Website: crate-barrel
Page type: billing-address
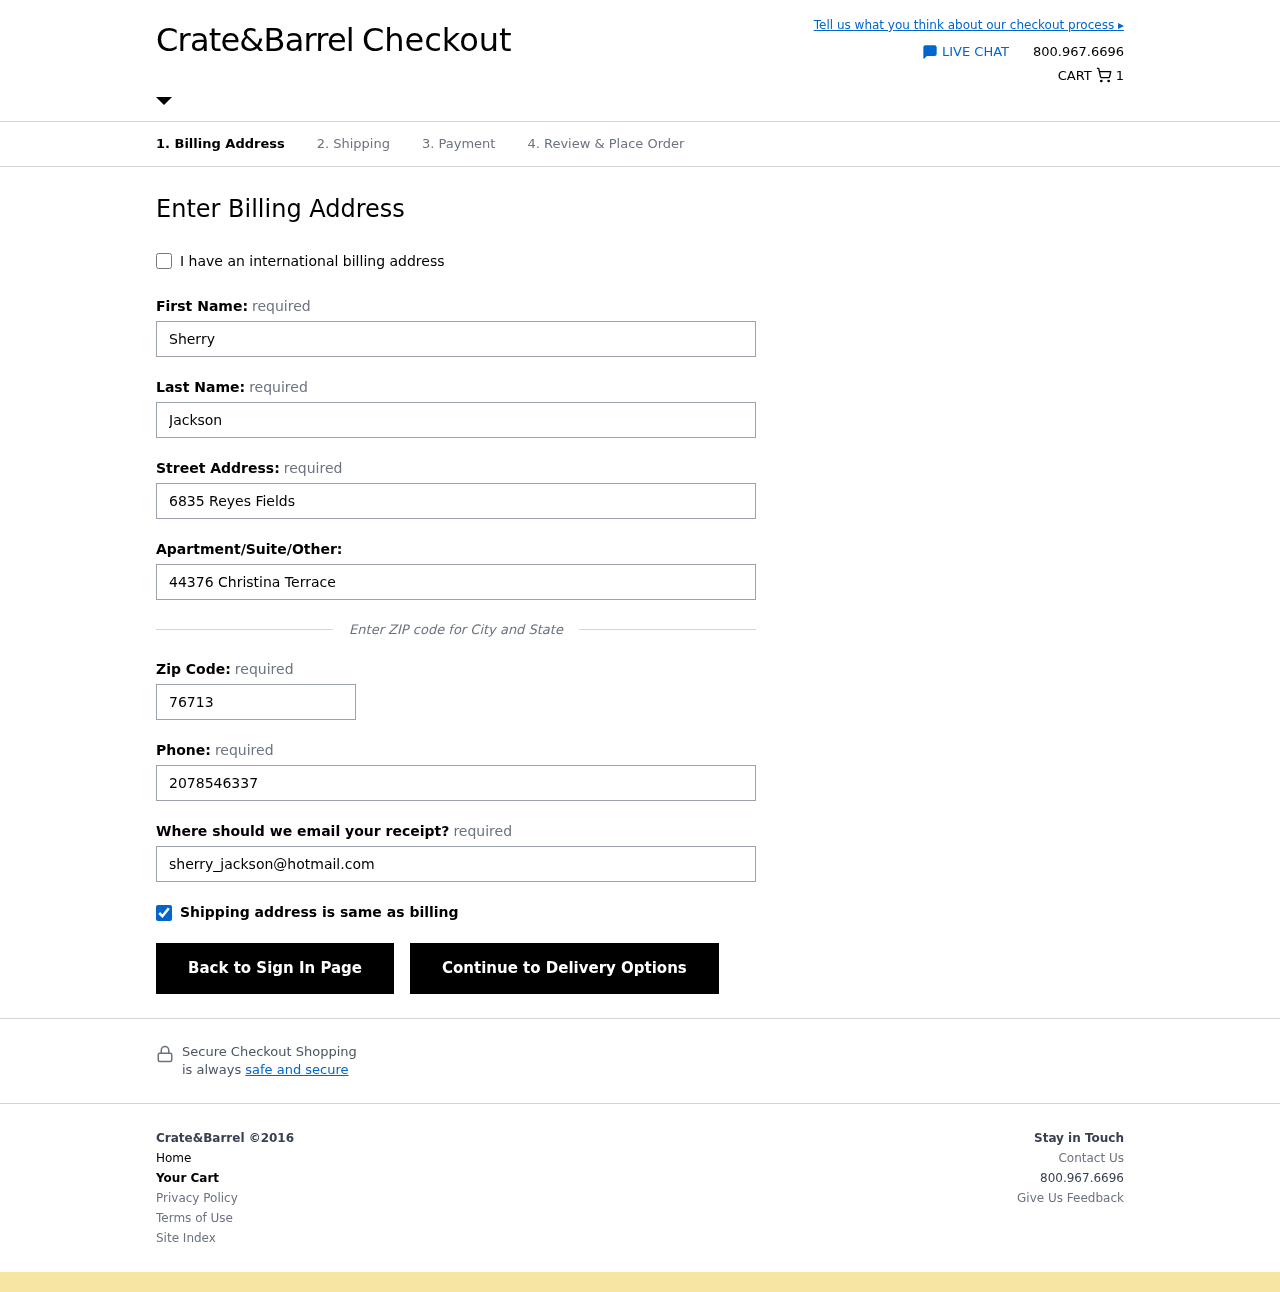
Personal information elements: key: PII_EMAIL
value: sherry_jackson@hotmail.com
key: PII_FIRSTNAME
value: Sherry
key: PII_LASTNAME
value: Jackson
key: PII_PHONE
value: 2078546337
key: PII_POSTCODE
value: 76713
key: PII_STREET
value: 6835 Reyes Fields
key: PII_STREET2
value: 44376 Christina Terrace
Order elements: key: ORDER_NUM_ITEMS
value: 1